Question: I'm using the Eclipse TFS Plugin (<URL>.
Whenever I'm trying to Checkin pending changes all of them are deselected by default. There is no check/uncheck all button (like in Visual Studio).
I have to manually check all the boxes (which can be over 1000 files in my case) on EVERY checkin.
I've tried different key-combinations like + + Click, but can't figure this one out.
Any help is highly appreciated!

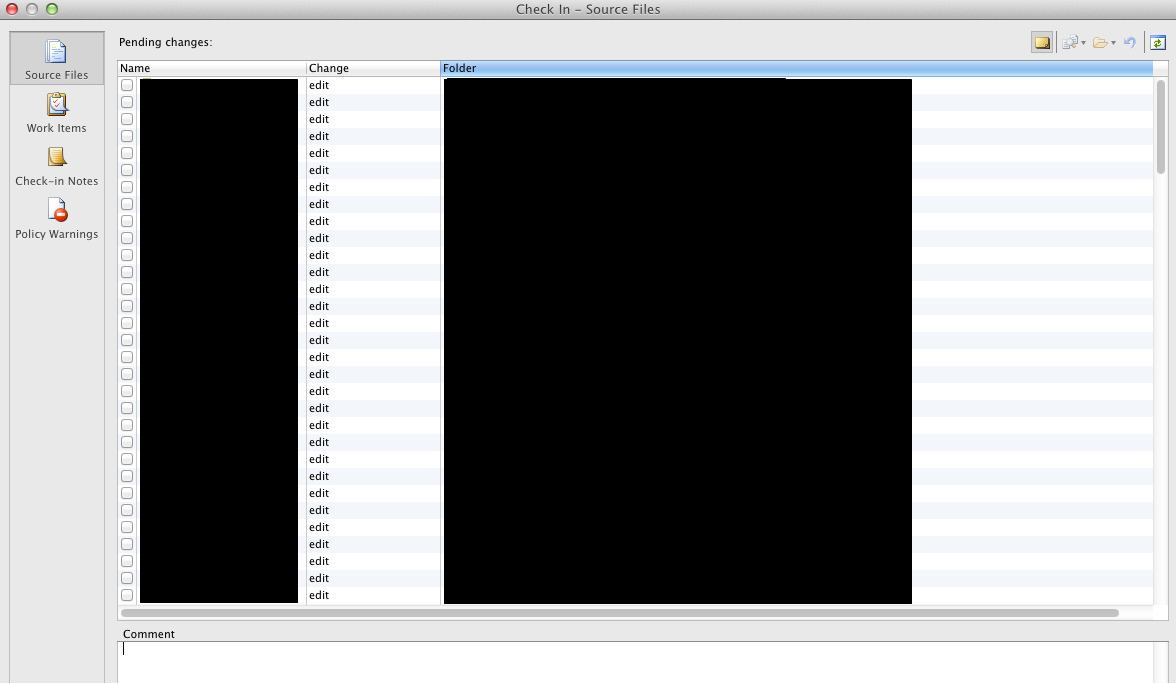
Answer: Apple-A (on Mac OS, substitute the select-all keyboard shortcut appropriate to your operating system) to select all files, then click the checkbox next to any of them.